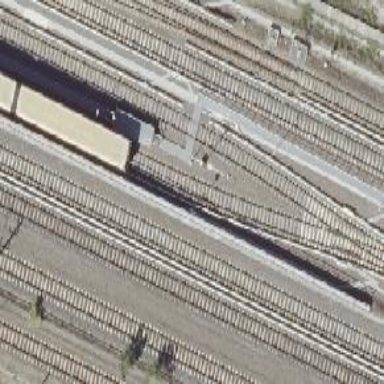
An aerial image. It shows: Railway signal.